【题型】填空题　【知识点】函数　【难度】easy
按如图方式摆放餐桌和椅子．用$x$来表示餐桌的张数，用$y$来表示可坐人数．则两个变量之间的函数关系式是\underline{\qquad}.

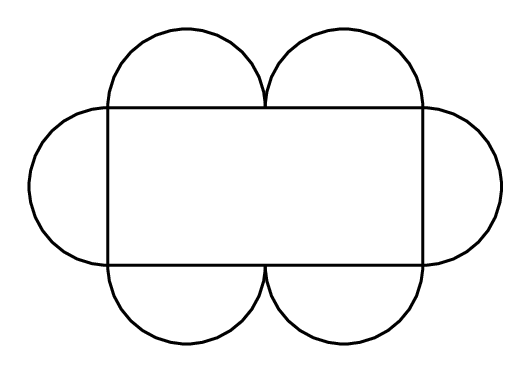
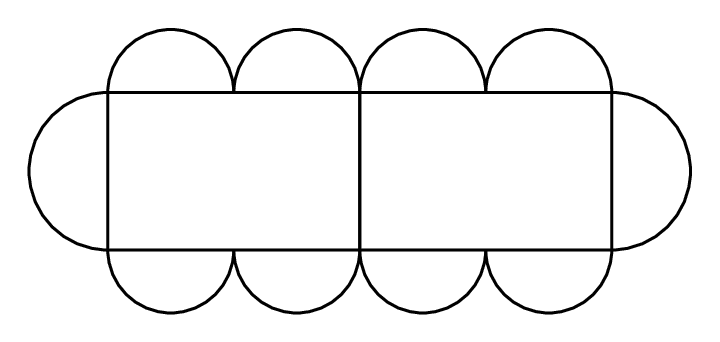
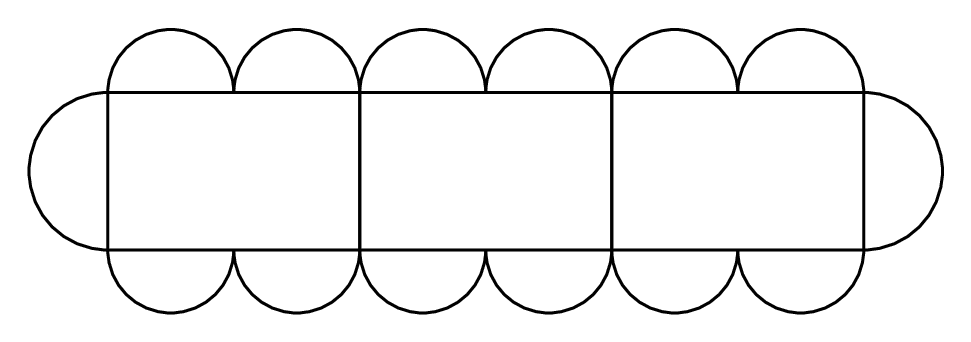
【解答】
\noindent\textbf{【答案】} $y=4x+2$ / $y=2+4x$

\vspace{0.5em}
\noindent\textbf{【分析】} 本题考查的是探究规律，函数的表示方法．根据图中所给出的图形，得出规律是解答本题的关键．\\
\hspace*{1em}根据所给图形总结规律解答即可，不算左右两侧的椅子，则每张餐桌有4把椅子，再加左右两侧的椅子即可．

\vspace{0.5em}
\noindent\textbf{【详解】} 当$x=1$时，$y=1\times 4+2$，\\
\hspace*{1em}当$x=2$时，$y=2\times 4+2$，\\
\hspace*{1em}当$x=3$时，$y=3\times 4+2$，\\
\hspace*{1em}由此类推，可得出$y=4x+2$．\\
\hspace*{1em}故答案为$y=4x+2$．